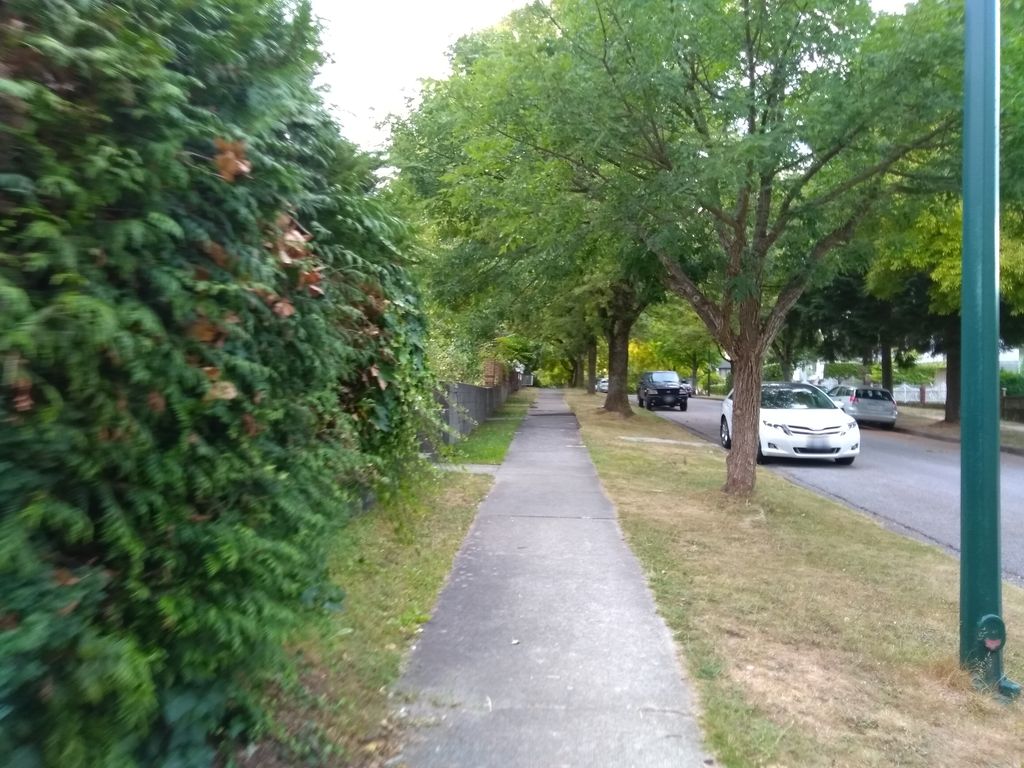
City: vancouver